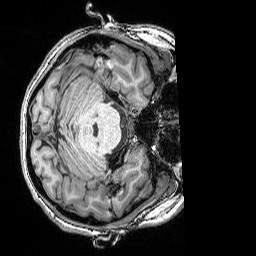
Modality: T1w
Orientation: axial
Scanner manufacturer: siemens
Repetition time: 2.25 s
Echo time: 0.00418 s